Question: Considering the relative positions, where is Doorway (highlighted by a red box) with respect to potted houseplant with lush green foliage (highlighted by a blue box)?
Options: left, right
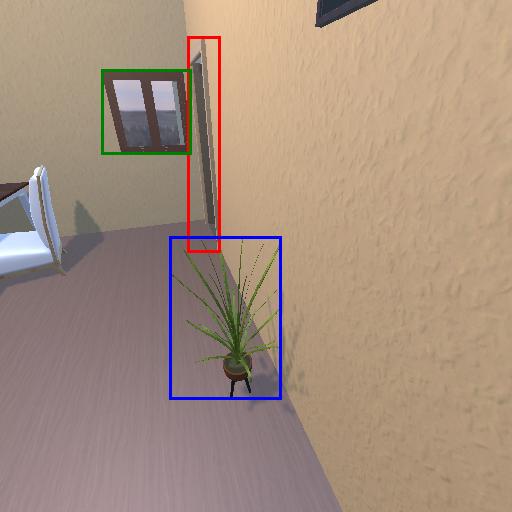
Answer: left